Question: I have a layer in Openlayers which allows a user to draw a line with nodes appearing at each vertex. For example:

I want the first node to appear different than the rest of them, however, to denote the start of the line. I am using a styleMap to generate the layer style but cannot seem to overwrite the first node's attributes.
Here's my code for the style map:
'''
var myDefault = {
strokeColor: "#FF9900",
fillColor: "#FF9900",
strokeOpacity: 1,
strokeWidth: 4,
fillOpacity: .9,
pointRadius: 6
};
var myStyleMap = new OpenLayers.StyleMap({
"default": new OpenLayers.Style(myDefault, {context:context})
});
'''
Any help is greatly appreciated!
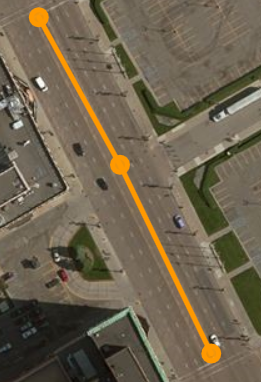
Answer: You can define an custom style function, instead of just using unprocessed feature attributes. To do this you have to define 'context' property in your OpenLayers.Style, eg with label condition.
'''
var defStyle = new OpenLayers.Style({
strokeColor: "#ee9900",
strokeWidth: 2,
fillColor: "#ee9900",
pointRadius: 5 ,
strokeWidth: 2,
strokeOpacity: 1,
label: '${label}',
fontSize: '11px',
fontColor: '#575555',
fontFamily: 'Verdana',
labelAlign: 'cm',
labelOutlineWidth: 2
},
{
context: {
label:function(feature) {
if(feature.attributes['measure']) {
return feature.attributes.measure+" "+ feature.attributes.units;
} else {
return '';
}
}
}
});
'''
You can put any attibute for firts nodes and search it,for apply your custom style.